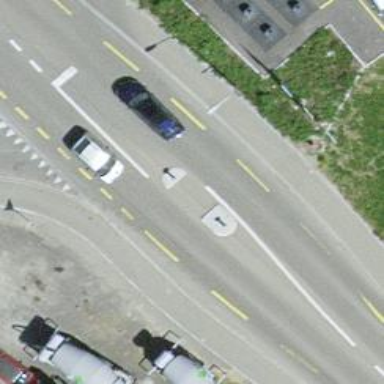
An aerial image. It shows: Primary highway with asphalt surface. There are sidewalks on both sides and designated cycle lanes.